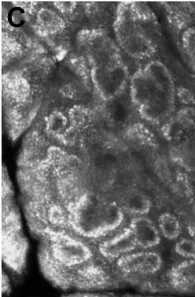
RCM pictures. (C) The RCM pictures of the fourth proband.
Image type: pathology (h&e)